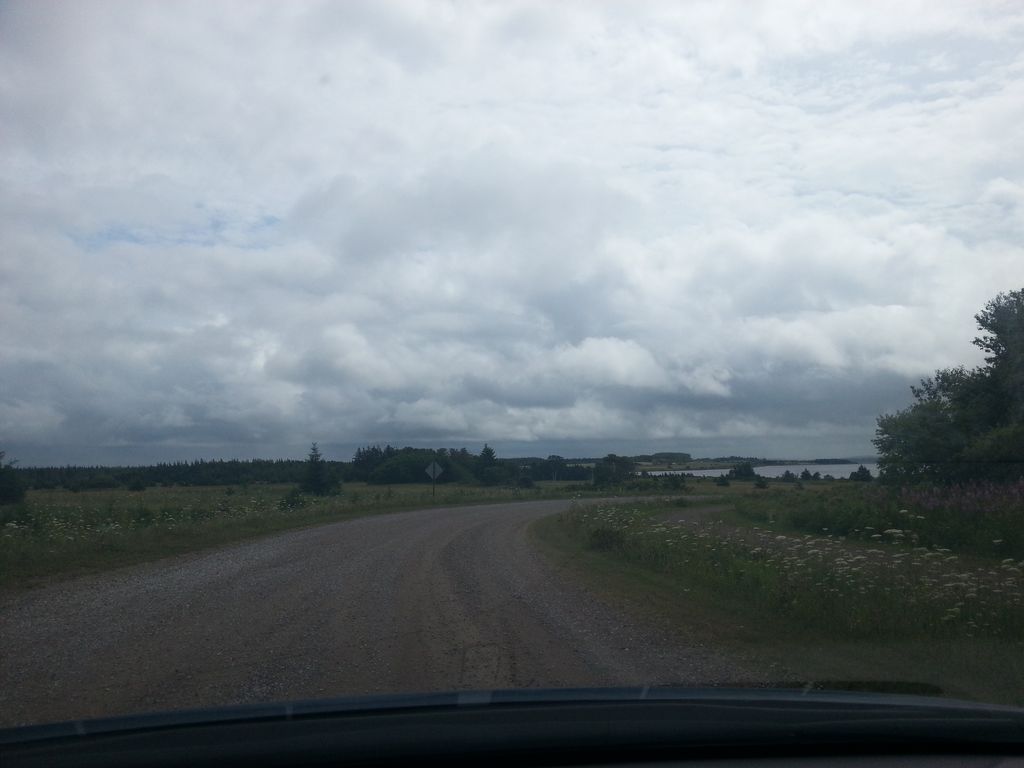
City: charlottetown